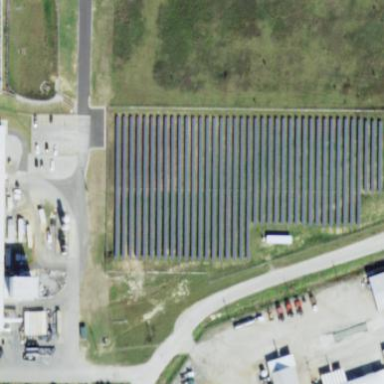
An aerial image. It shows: Solar power plant using photovoltaic technology to generate electricity.